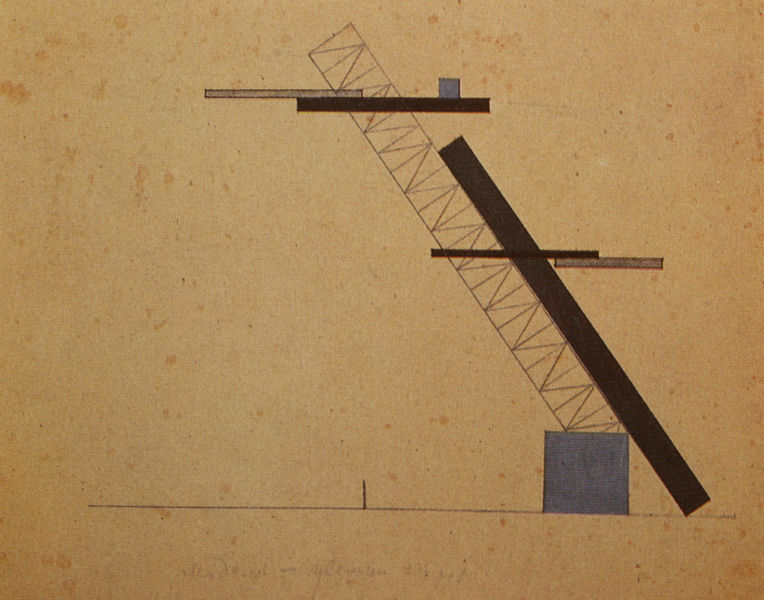
Titel: Projektskizze für eine Tribüne für den Roten Platz
Künstler: Ilja Tschaschnik
Standort: Moskau
Institution: Tretjakow-Galerie
Schlagwörter: blau, dreieck, gelb, komposition, ocker, braun, grau, hintergrund, mitte, schwarz, skizze, zeichnung, beige, bild, signatur, ebene, gitter, schräg, hellblau, schrift, papier, studie, tribüne, russland, abstrakt, hellbraun, formen, grafik, graphik, klein, linien, leiter, gerade, balken, bretter, striche, collage, rechtecke, gerüst, waage, rechteck, linie, kran, technik, groß, gebilde, text, strich, kiste, entwurf, kunst, würfel, senkrecht, flecken, quadrate, diagonal, geometrisch, zacken, zickzack, konstruktion, diagonale, schräge, plan, platten, waagerecht, geometrie, quadrat, installation, konstruktivismus, ebenen, russisch, massstab, balance, nach oben, statik, perspektivisch, elemente, gleichgewicht, lot, konstruiert, waagerechte, lissitzky, suprematismus, unrealistisch, sprungbrett, unreal, ausgewogen, lisitzky, liszitsky